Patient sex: M
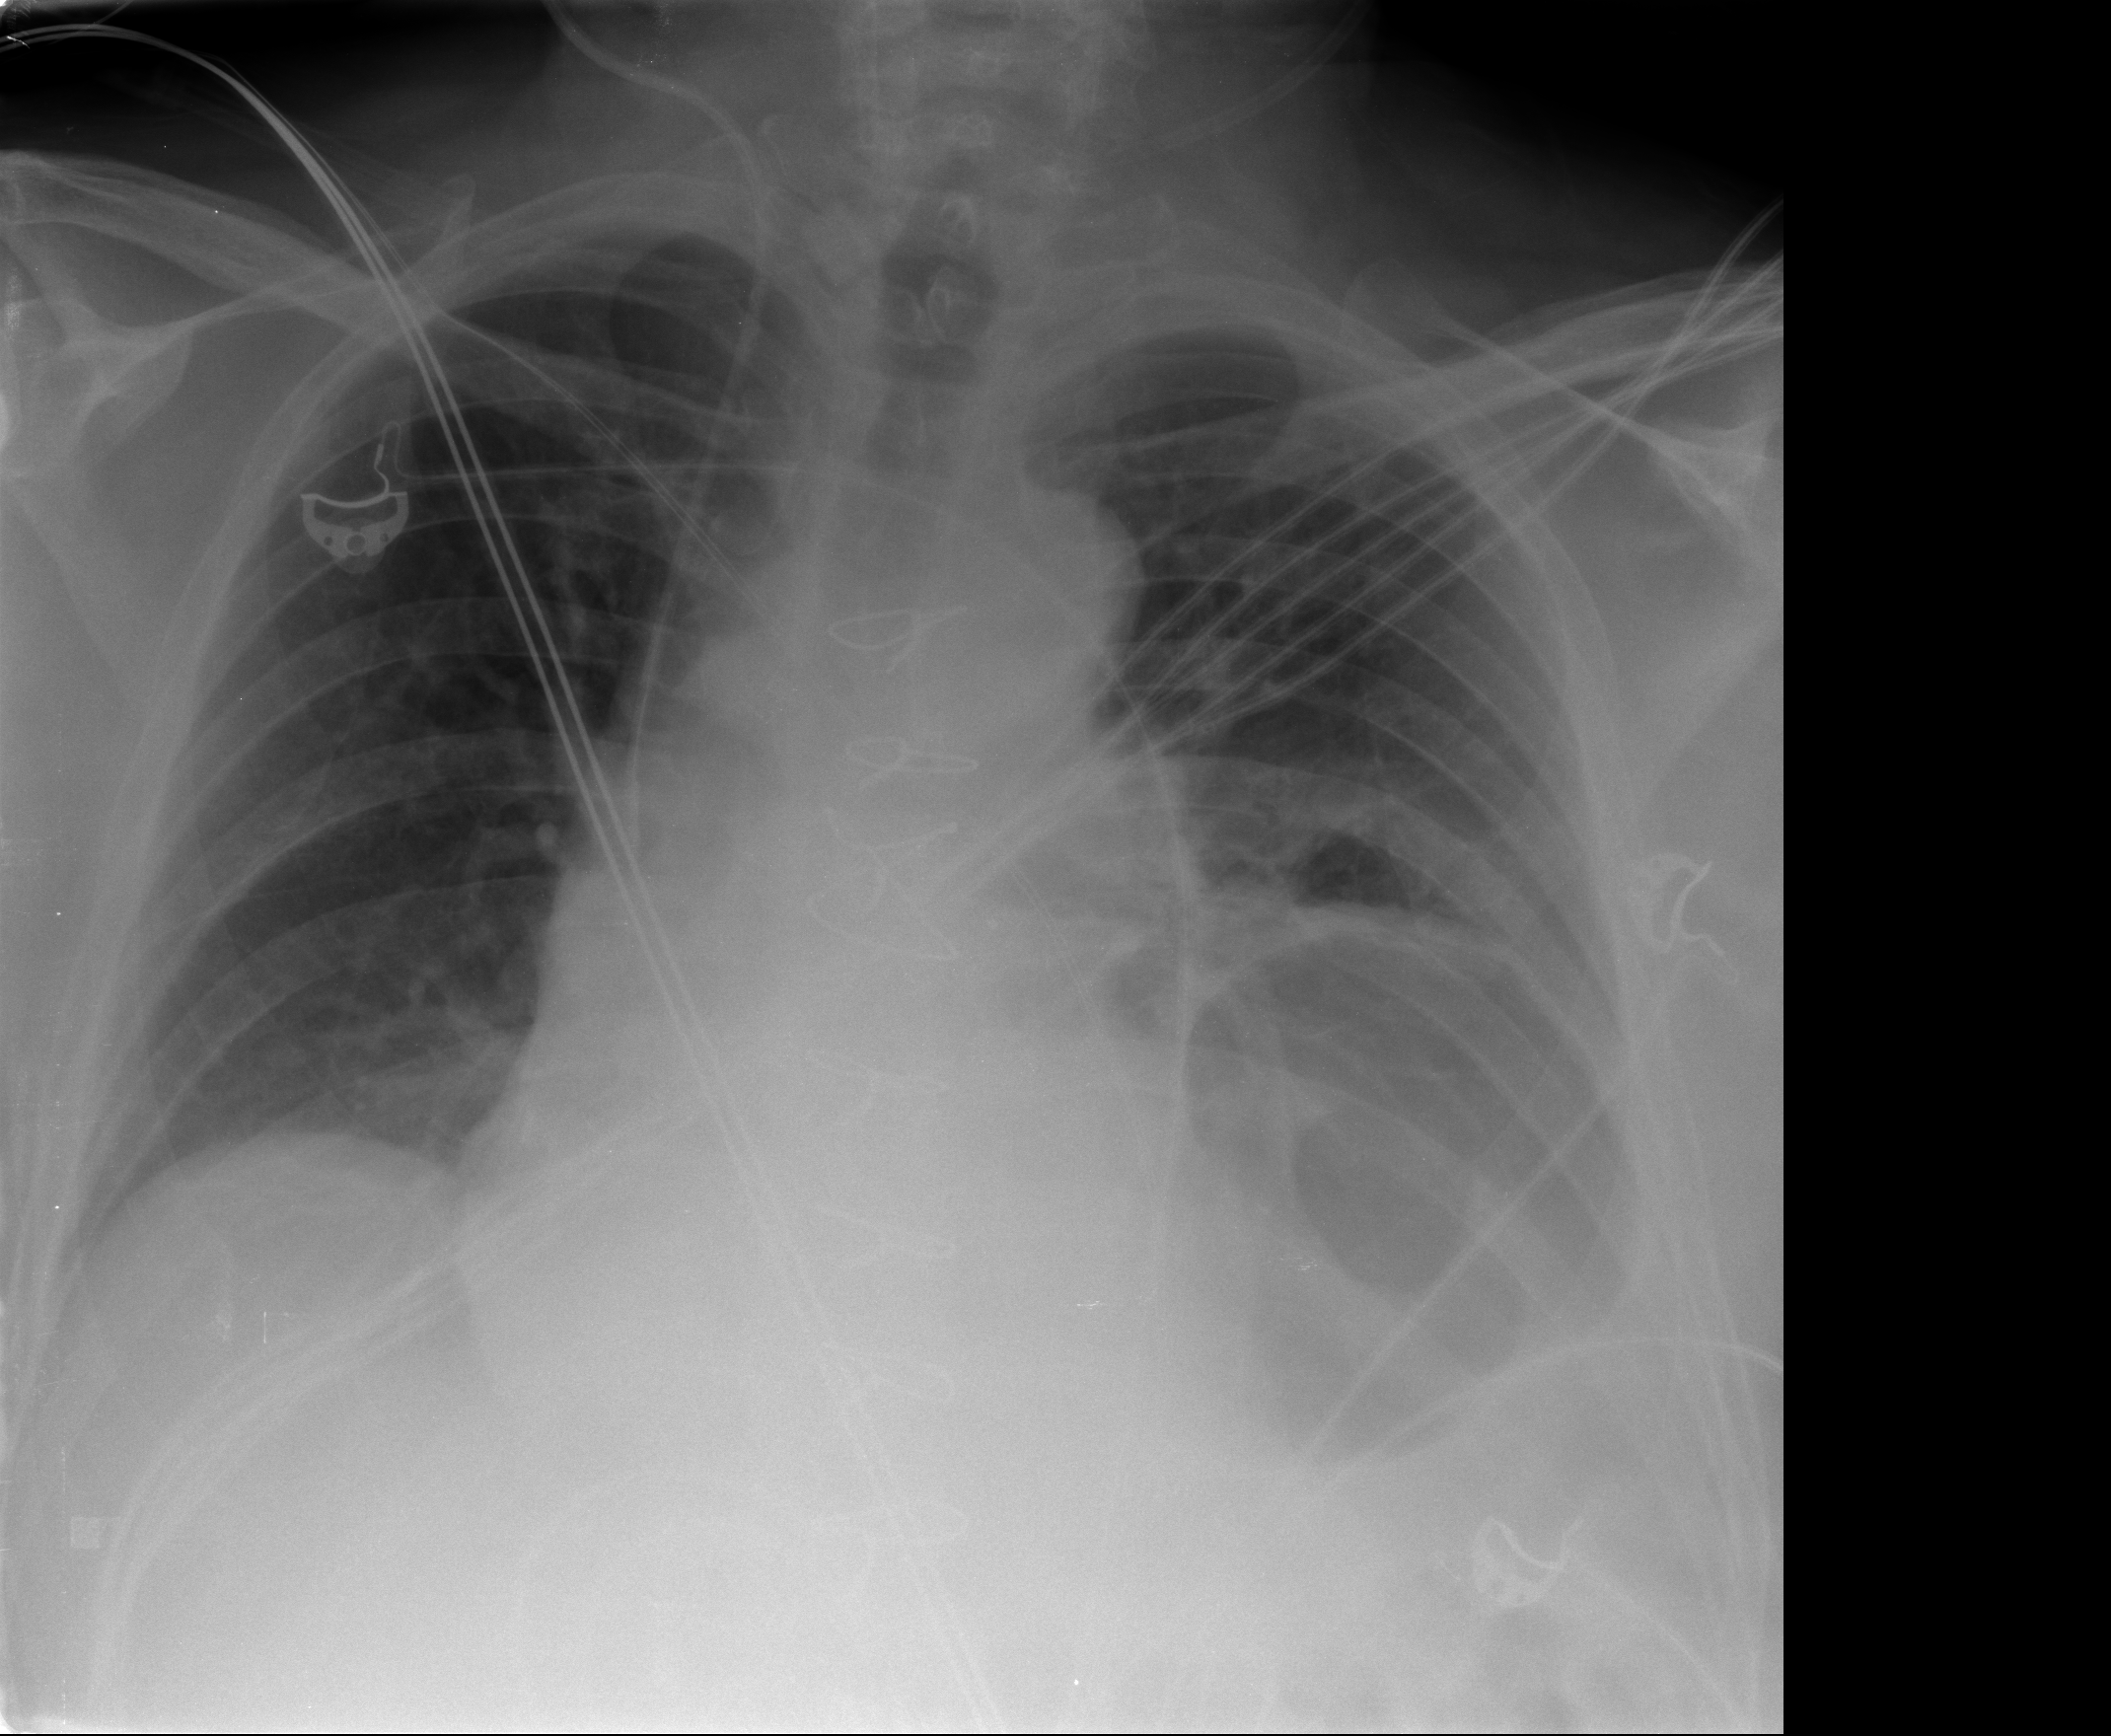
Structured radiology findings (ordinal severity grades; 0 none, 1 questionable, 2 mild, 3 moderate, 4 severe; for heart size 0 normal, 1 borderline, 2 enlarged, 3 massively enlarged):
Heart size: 0
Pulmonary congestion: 0
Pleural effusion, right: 0
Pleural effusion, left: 2
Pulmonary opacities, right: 0
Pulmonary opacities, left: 1
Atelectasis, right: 0
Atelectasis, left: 2